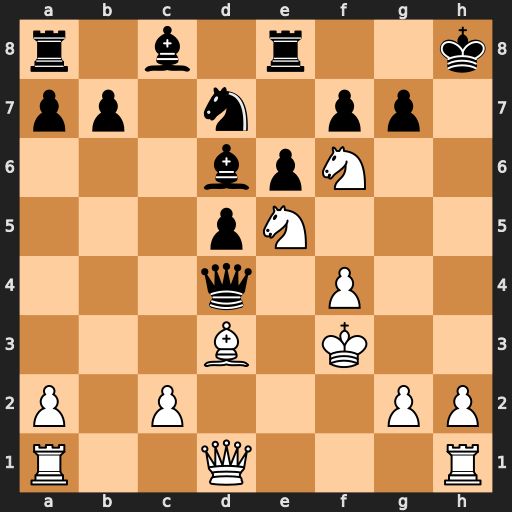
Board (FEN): r1b1r2k/pp1n1pp1/3bpN2/3pN3/3q1P2/3B1K2/P1P3PP/R2Q3R
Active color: w
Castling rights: -
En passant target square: -
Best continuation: Nxf7#